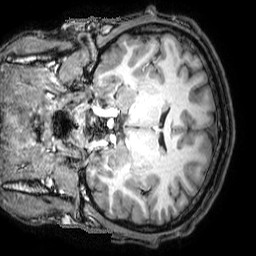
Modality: T1w
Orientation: sagittal
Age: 20
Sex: male
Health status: ill
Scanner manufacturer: philips
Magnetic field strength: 3 T
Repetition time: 8.184 s
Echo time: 3.746 s